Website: walmart
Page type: account-selection
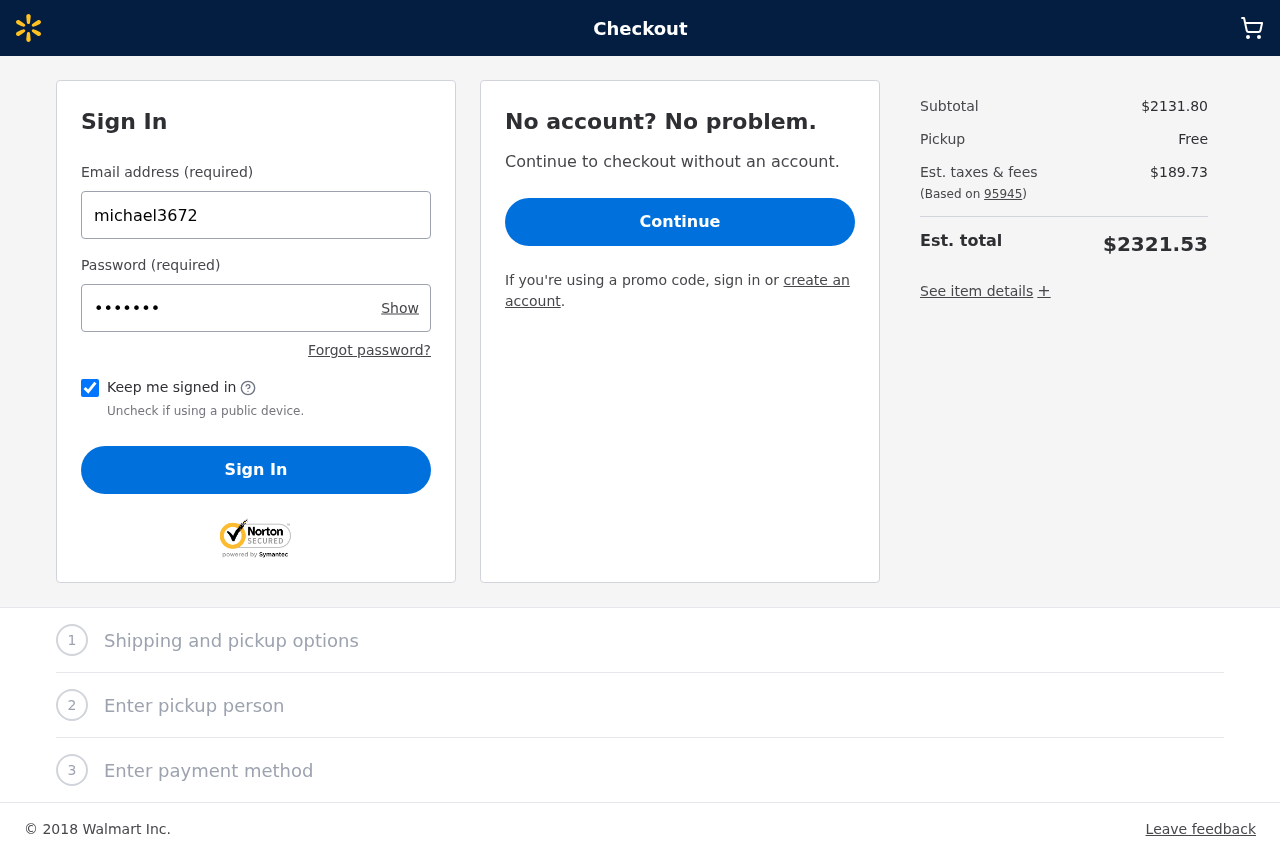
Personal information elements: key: PII_LOGIN_USERNAME
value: michael3672
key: PII_POSTCODE
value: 95945
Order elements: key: ORDER_SUBTOTAL
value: $2131.80
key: ORDER_TAX
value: $189.73
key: ORDER_TOTAL
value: $2321.53